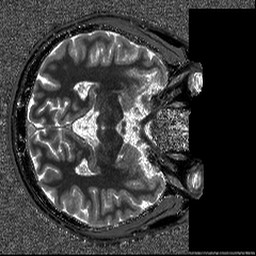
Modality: T1map
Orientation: axial
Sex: male